Field crop: tomato
Growth stage: 1
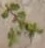
Species: portulaca